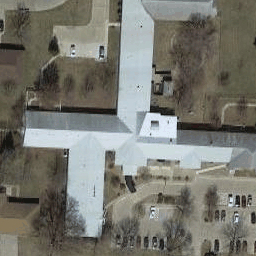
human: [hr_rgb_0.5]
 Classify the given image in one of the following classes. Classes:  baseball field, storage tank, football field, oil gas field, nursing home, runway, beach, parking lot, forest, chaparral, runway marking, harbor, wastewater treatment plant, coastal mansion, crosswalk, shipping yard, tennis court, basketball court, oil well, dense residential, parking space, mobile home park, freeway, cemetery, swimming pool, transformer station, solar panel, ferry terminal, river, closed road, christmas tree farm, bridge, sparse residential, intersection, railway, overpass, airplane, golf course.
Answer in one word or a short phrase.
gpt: nursing home